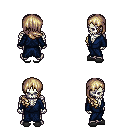
a pixel art fantasy rpg character, male body template, skeleton, blue robe, white pants, white blonde right-swept hairstyle, gray slippers, four views (front, back, left, right), 2x2 character sprite sheet, small pixel art, hard edges, no anti-aliasing